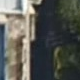
Vehicle type: Motorcycle